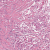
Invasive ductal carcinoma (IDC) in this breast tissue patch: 1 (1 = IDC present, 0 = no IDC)